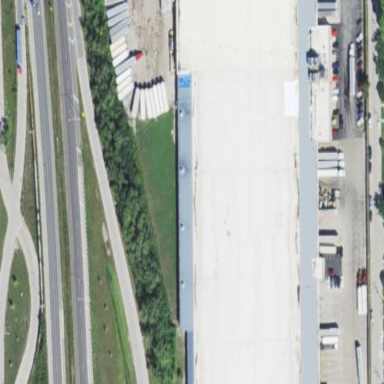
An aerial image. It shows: Warehouse.